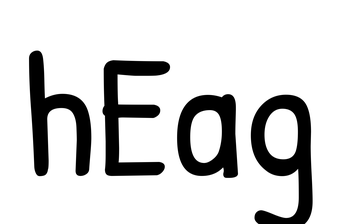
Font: PatrickHand-Regular